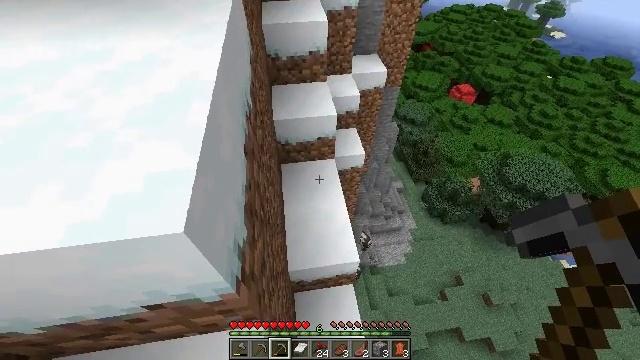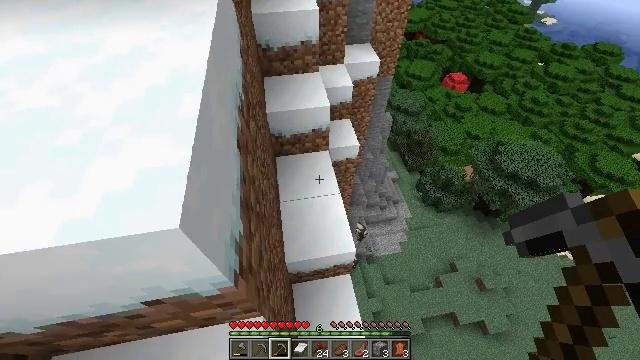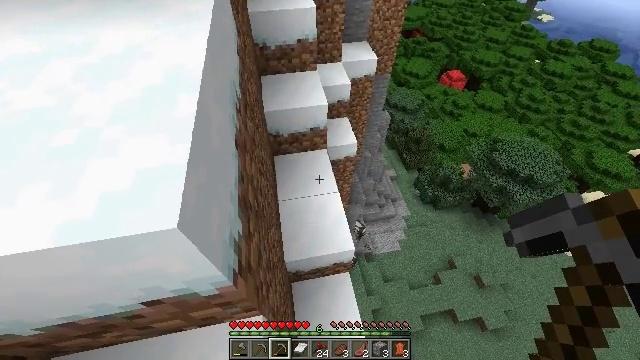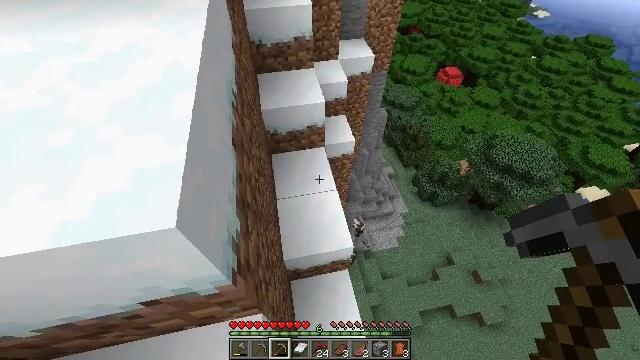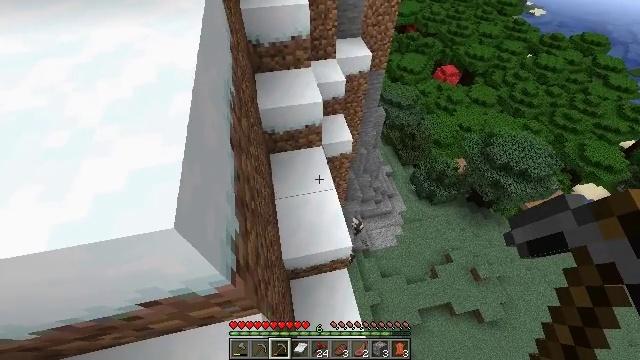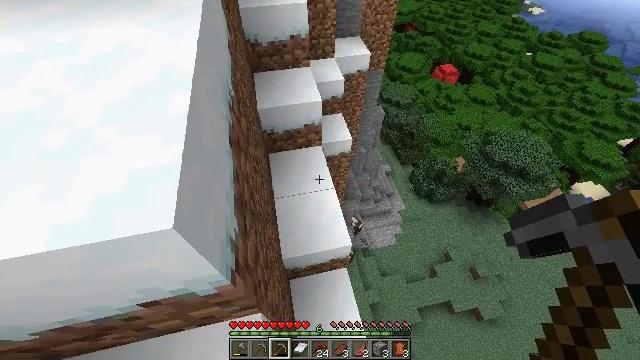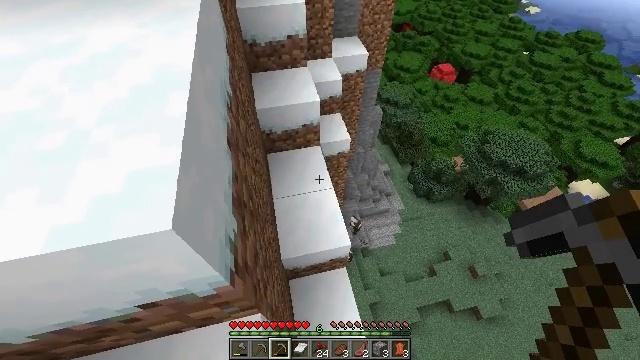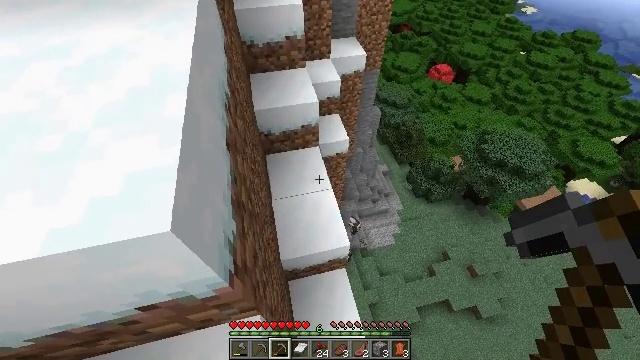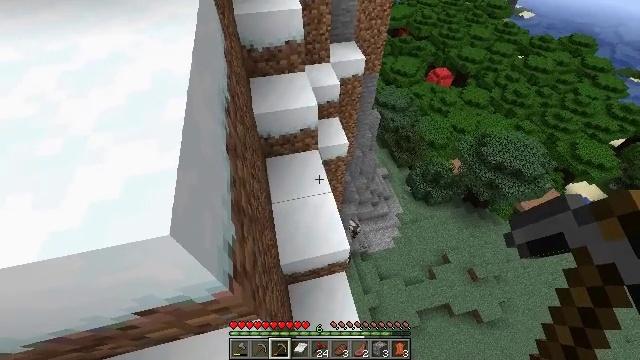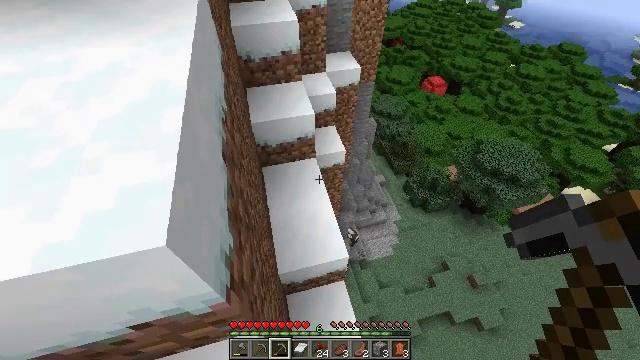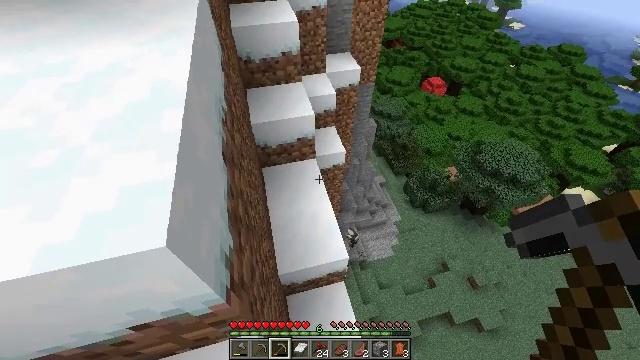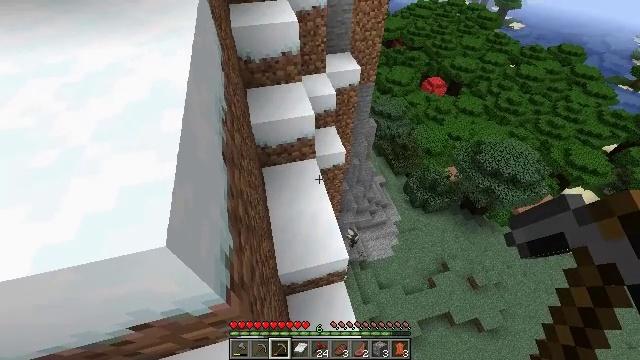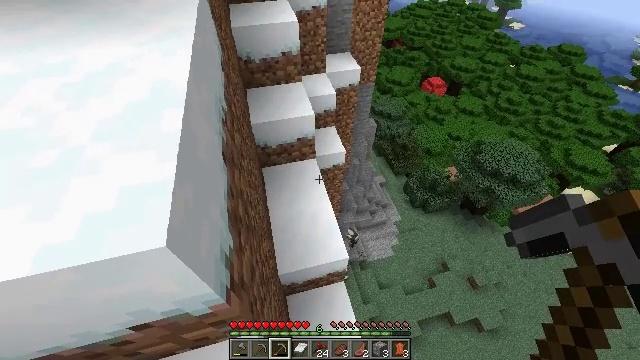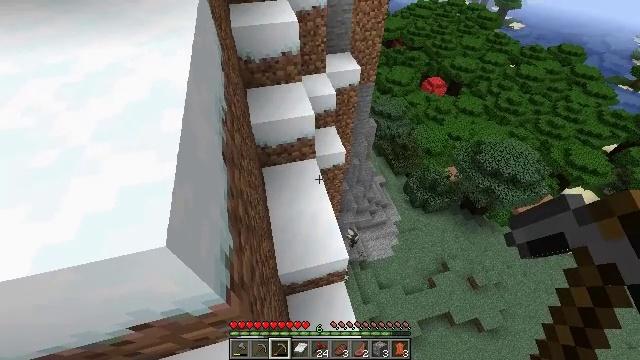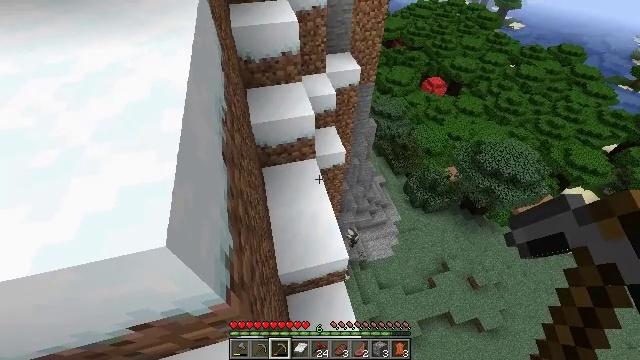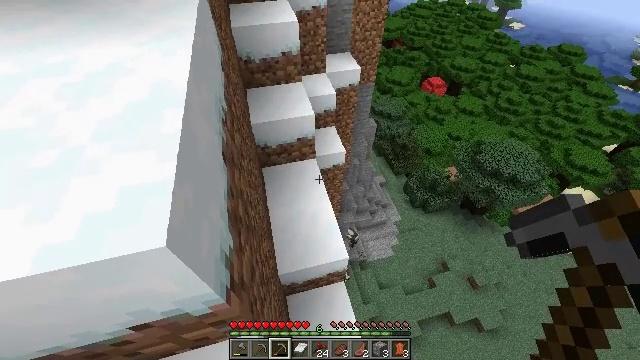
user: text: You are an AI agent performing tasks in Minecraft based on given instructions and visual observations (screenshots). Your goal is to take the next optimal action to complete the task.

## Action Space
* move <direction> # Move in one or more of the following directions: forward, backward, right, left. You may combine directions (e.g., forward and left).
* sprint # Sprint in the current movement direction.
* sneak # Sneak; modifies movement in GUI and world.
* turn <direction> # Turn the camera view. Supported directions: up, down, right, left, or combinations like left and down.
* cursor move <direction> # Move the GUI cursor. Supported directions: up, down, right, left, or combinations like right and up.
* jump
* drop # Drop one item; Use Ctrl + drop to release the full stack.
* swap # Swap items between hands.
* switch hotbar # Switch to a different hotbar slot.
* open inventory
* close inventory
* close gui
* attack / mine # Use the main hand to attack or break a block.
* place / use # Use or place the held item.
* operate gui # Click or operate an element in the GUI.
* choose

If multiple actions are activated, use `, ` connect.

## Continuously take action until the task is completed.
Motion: motion action
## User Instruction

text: Collect the mushroom stem from giant mushrooms.
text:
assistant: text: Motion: turn right and down
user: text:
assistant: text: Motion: no_op
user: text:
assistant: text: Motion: no_op
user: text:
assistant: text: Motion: no_op
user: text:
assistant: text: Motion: no_op
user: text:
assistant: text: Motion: no_op
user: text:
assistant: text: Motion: no_op
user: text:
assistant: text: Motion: no_op
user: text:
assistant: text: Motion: turn up
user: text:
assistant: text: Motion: no_op
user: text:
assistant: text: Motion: no_op
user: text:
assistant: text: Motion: no_op
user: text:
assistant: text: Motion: no_op
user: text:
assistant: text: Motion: no_op
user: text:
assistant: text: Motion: no_op
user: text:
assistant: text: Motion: no_op
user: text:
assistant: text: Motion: no_op
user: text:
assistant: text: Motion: turn right and down
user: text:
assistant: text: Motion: turn right and down
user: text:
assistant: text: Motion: turn right and down
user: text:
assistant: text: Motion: turn right and down
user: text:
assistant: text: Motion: turn right and down
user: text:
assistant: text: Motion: turn right
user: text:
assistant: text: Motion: turn right
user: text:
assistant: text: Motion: turn right
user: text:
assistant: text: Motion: turn right
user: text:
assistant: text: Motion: turn right
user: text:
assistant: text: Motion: turn right
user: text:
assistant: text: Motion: turn right and up
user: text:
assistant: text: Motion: turn right and up